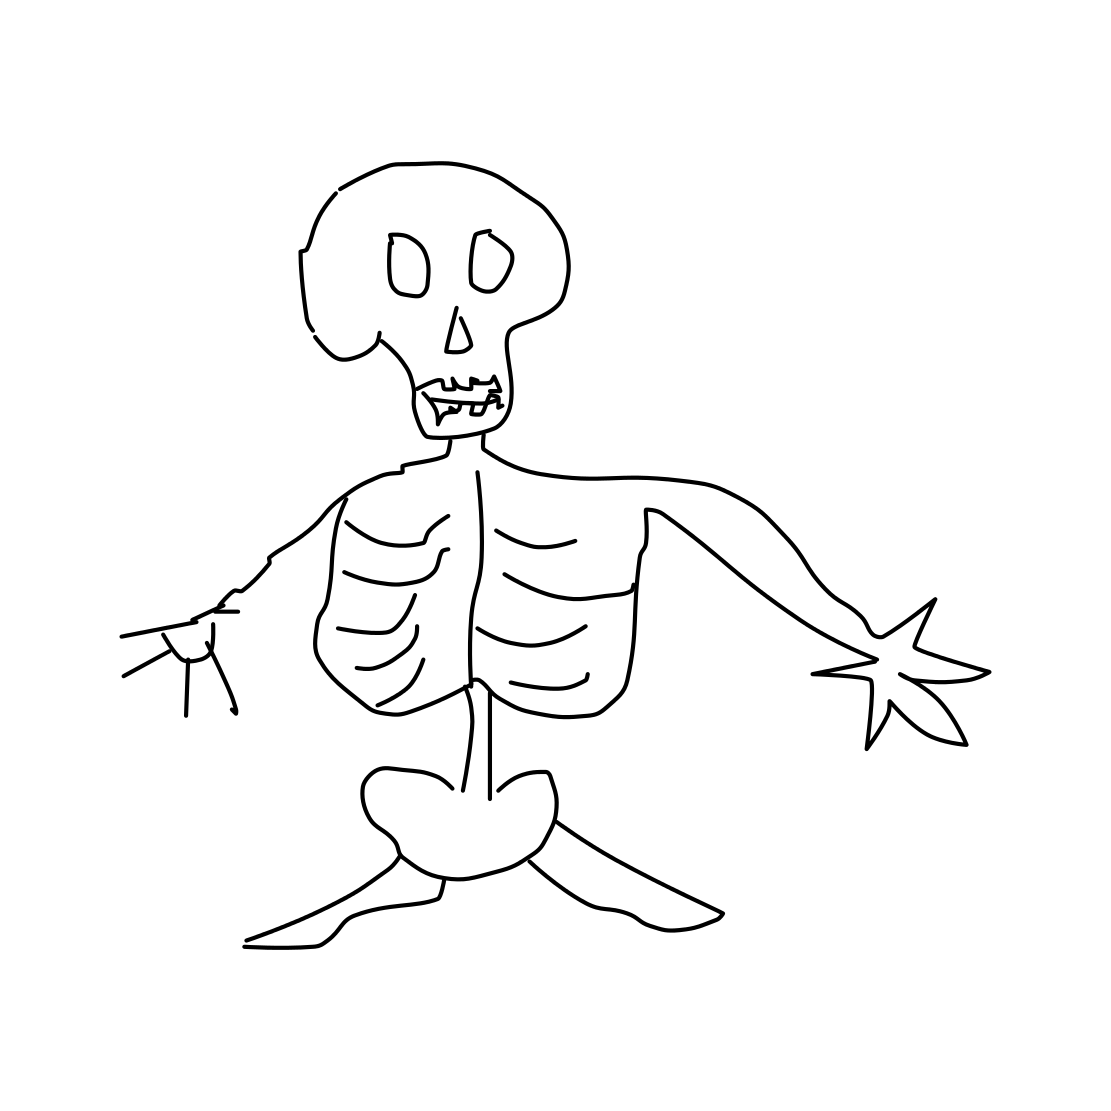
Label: human-skeleton